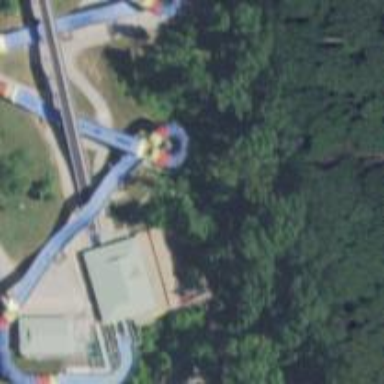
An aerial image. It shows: Water slide attraction.